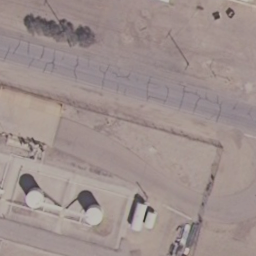
Label: storage tanks